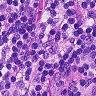
Metastatic tissue present: no